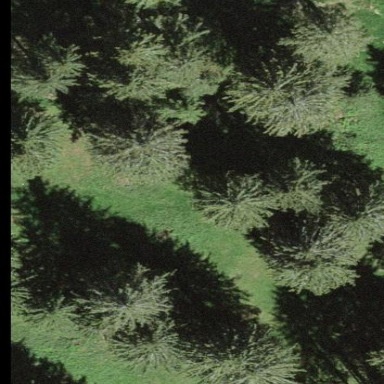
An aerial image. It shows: Beautiful woodland area.